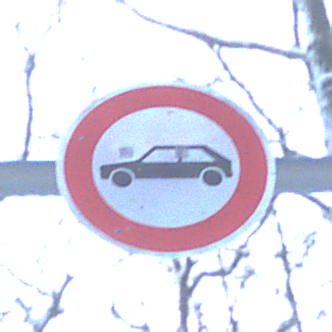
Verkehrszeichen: VerbotPersonenkraftwagen
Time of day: MorningAfternoon
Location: Outdoor (Nature)
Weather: Clear
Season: Winter
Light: Natural